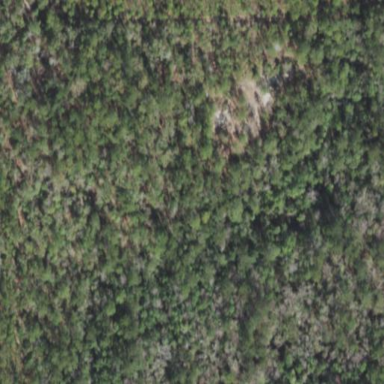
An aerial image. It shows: Mixed woodland with various types of leaves.